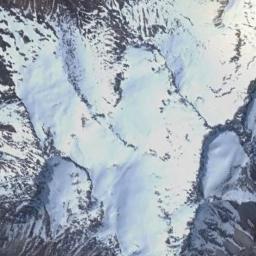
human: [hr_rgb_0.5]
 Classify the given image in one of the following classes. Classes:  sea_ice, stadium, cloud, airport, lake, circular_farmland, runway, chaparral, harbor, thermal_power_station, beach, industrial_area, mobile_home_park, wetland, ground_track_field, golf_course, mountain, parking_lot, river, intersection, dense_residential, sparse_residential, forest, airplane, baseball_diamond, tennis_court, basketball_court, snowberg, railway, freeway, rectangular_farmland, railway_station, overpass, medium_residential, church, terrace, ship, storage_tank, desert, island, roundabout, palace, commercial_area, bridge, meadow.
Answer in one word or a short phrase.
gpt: snowberg